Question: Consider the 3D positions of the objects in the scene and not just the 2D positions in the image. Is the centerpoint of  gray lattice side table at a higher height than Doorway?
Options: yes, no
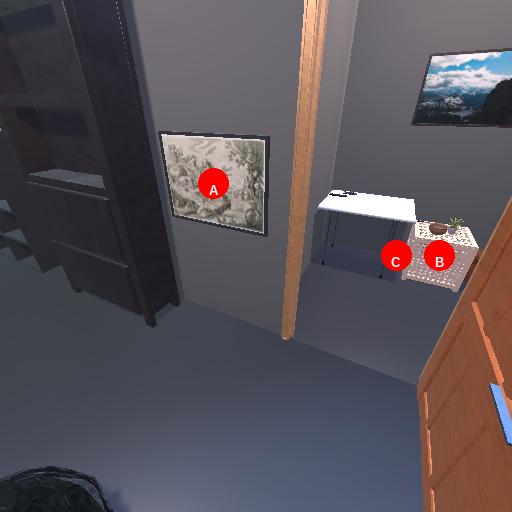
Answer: yes